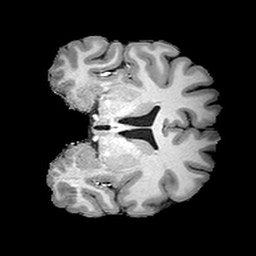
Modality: T1w
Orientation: coronal
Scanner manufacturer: siemens
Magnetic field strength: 3 T
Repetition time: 2 s
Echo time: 0.0024 s